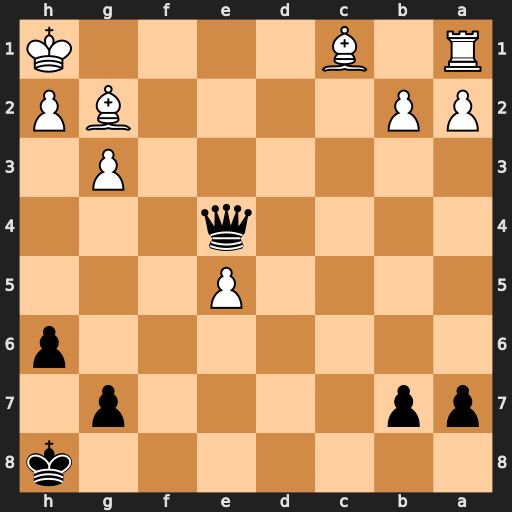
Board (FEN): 7k/pp4p1/7p/4P3/4q3/6P1/PP4BP/R1B4K
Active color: b
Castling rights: -
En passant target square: -
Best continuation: Qe1+ Bf1 Qxf1#